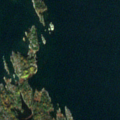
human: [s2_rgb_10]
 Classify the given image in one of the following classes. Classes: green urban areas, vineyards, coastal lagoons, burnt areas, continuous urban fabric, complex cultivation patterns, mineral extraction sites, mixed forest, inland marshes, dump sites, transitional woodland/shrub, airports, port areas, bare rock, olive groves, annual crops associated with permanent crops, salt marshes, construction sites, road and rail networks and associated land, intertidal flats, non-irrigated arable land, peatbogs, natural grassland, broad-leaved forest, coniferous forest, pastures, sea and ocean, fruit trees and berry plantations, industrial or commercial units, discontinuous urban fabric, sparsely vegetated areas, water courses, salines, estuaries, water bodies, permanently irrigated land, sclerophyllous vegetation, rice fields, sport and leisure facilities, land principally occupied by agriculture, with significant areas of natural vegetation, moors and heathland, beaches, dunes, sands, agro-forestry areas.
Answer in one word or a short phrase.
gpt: mixed forest, bare rock, sea and ocean